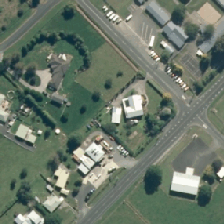
Land cover: urban_build_up